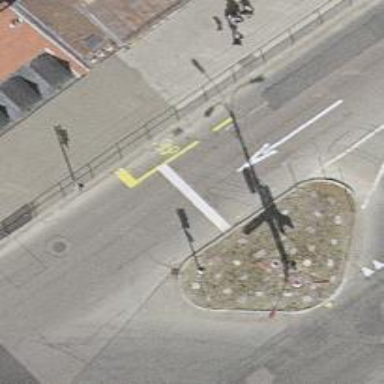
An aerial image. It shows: Road with traffic signals.